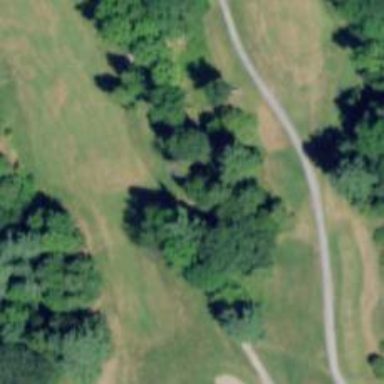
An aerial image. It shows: Pathway for golfing.